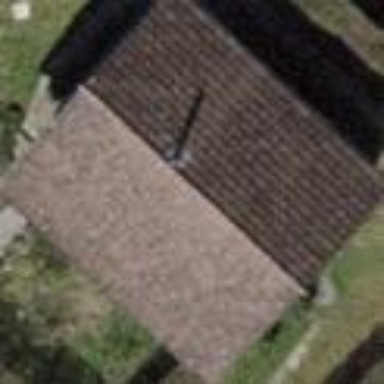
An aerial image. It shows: Building with gabled roof.